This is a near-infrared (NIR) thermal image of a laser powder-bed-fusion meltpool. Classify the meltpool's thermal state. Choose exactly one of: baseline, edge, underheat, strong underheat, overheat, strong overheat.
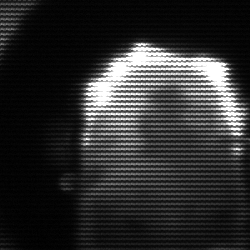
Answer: baseline